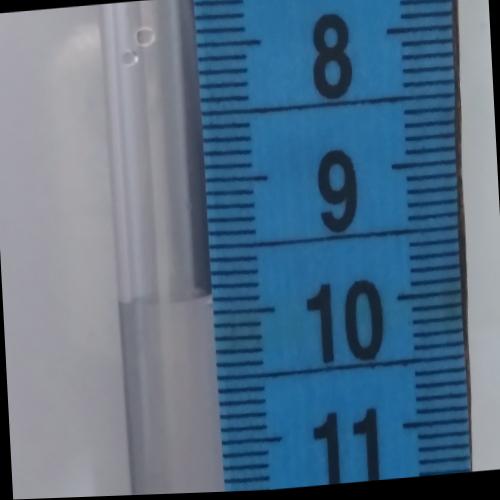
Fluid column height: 9.9 cm